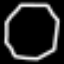
Label: octagon